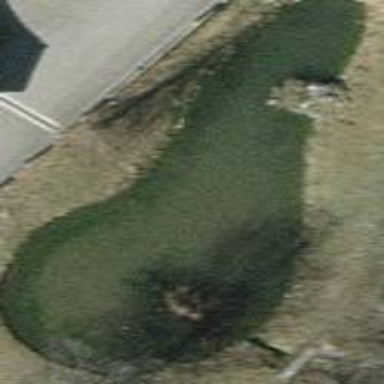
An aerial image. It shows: Pond with natural water.